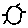
Label: sun